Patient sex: M
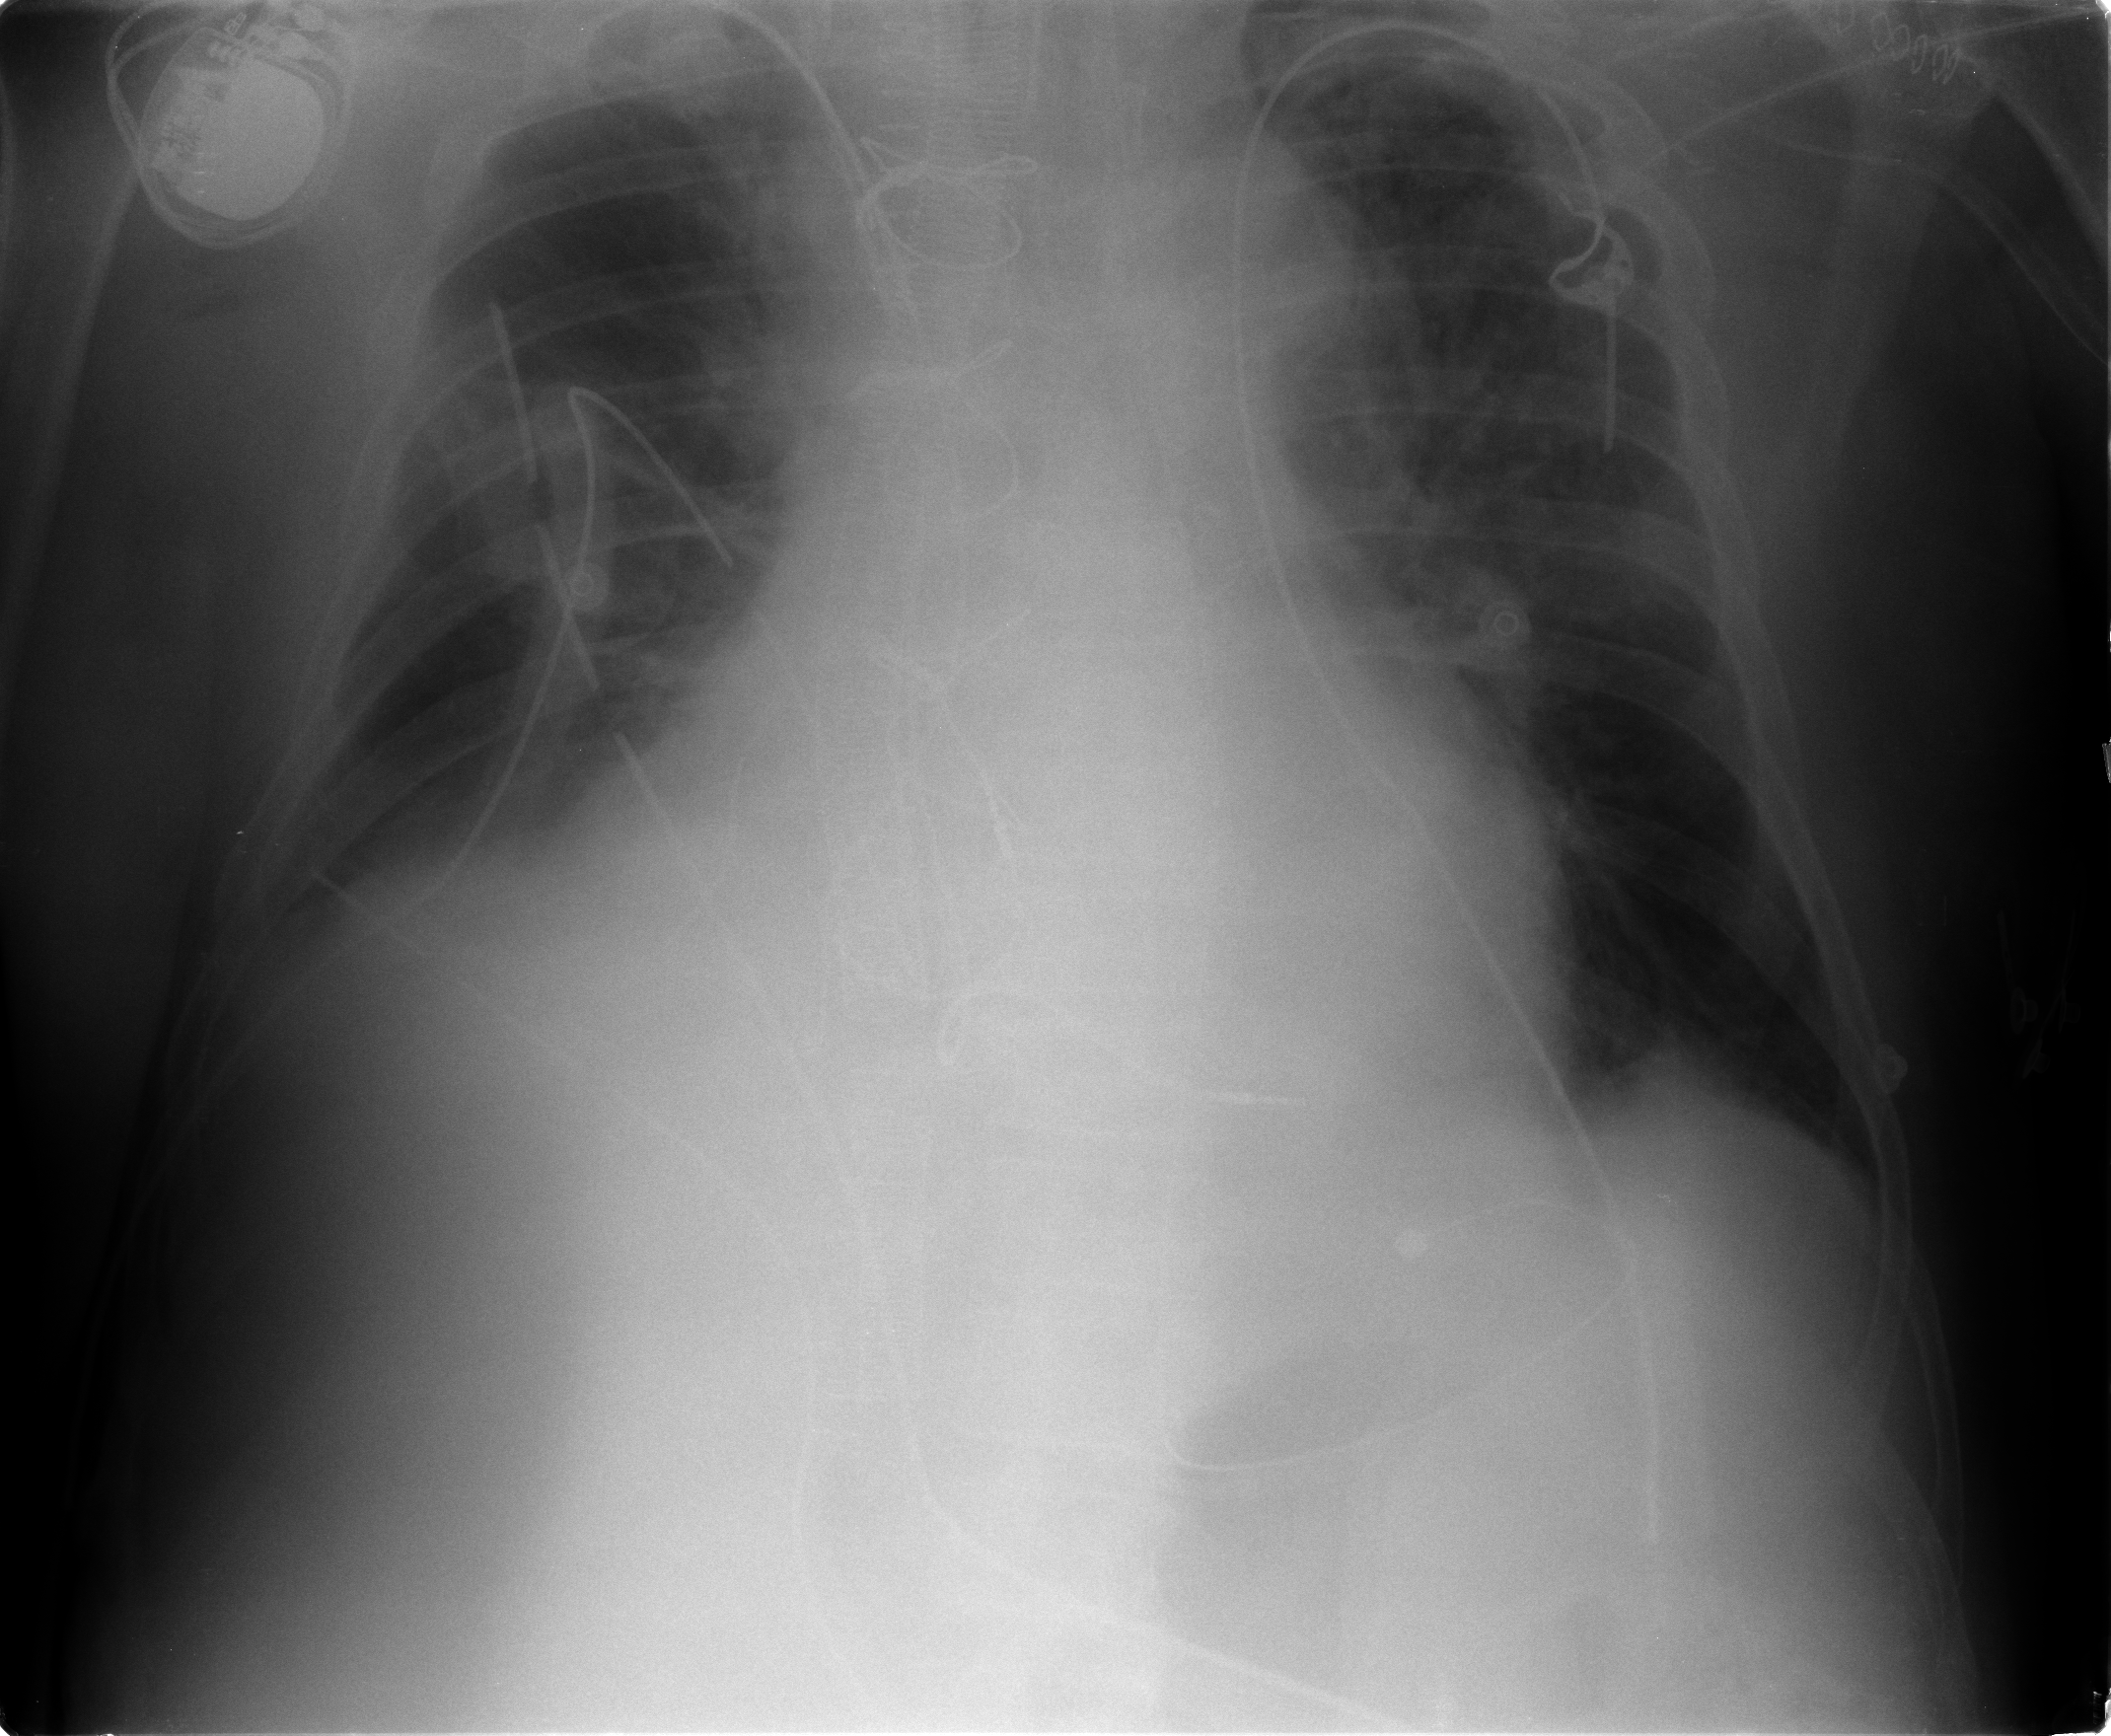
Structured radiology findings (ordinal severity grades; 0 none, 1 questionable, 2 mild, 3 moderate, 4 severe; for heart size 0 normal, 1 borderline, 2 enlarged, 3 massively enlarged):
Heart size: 2
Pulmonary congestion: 2
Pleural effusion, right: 1
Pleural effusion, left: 0
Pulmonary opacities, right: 1
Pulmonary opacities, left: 2
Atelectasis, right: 2
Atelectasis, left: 2